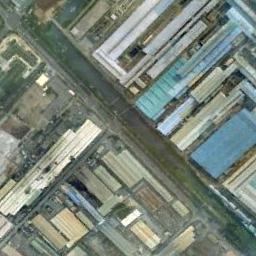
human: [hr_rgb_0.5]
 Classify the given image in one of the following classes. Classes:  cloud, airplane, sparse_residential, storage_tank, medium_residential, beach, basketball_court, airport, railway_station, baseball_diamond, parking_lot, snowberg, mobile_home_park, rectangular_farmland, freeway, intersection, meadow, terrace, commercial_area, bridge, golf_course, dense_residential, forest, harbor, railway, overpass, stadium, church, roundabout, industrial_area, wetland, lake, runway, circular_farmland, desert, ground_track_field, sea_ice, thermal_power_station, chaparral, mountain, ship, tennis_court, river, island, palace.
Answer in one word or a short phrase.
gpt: industrial_area